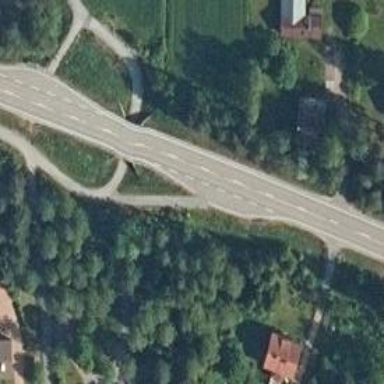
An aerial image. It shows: Cycleway.